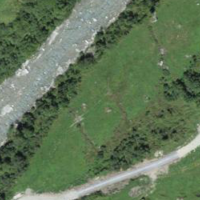
EUNIS habitat code: 26
Species observed at this site:
Prunus padus